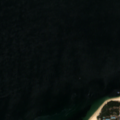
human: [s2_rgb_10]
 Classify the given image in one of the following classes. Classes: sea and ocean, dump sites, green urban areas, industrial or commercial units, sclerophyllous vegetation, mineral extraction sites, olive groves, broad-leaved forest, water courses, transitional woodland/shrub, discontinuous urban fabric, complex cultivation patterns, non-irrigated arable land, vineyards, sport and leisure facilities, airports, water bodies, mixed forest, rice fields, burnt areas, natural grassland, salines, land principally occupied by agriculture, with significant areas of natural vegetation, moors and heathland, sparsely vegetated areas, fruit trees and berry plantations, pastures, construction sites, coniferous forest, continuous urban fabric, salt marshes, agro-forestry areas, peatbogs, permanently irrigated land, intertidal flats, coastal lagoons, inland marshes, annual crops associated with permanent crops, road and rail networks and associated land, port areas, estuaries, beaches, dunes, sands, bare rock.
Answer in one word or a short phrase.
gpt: continuous urban fabric